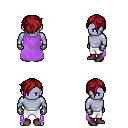
a pixel art fantasy rpg character, male body template, dark elf, purple skin, lavender cape, white pants, brunette pixie cut hairstyle, metal gloves, maroon shoes, four views (front, back, left, right), 2x2 character sprite sheet, small pixel art, hard edges, no anti-aliasing